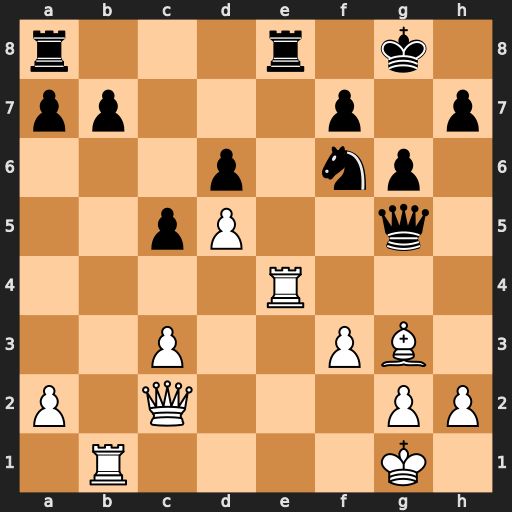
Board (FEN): r3r1k1/pp3p1p/3p1np1/2pP2q1/4R3/2P2PB1/P1Q3PP/1R4K1
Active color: w
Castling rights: -
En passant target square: -
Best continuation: Bh4 Nxe4 Bxg5